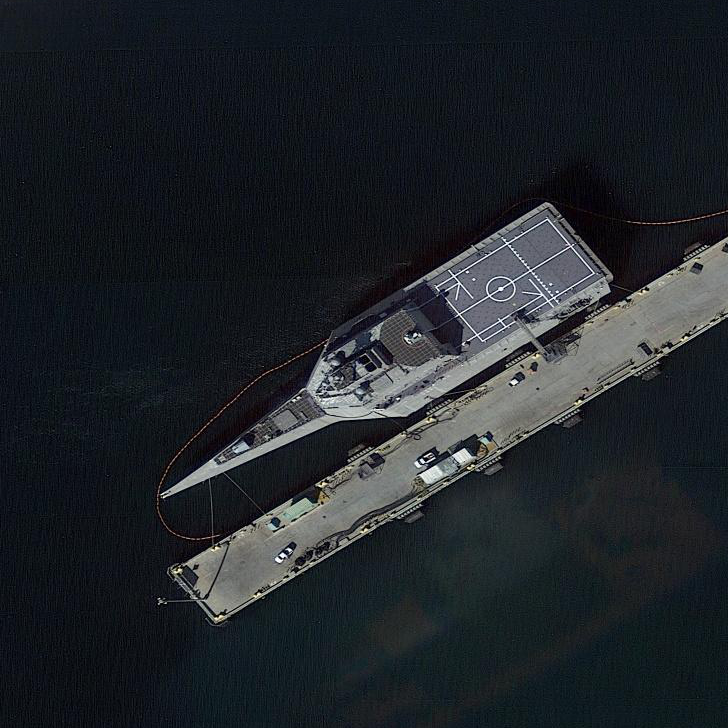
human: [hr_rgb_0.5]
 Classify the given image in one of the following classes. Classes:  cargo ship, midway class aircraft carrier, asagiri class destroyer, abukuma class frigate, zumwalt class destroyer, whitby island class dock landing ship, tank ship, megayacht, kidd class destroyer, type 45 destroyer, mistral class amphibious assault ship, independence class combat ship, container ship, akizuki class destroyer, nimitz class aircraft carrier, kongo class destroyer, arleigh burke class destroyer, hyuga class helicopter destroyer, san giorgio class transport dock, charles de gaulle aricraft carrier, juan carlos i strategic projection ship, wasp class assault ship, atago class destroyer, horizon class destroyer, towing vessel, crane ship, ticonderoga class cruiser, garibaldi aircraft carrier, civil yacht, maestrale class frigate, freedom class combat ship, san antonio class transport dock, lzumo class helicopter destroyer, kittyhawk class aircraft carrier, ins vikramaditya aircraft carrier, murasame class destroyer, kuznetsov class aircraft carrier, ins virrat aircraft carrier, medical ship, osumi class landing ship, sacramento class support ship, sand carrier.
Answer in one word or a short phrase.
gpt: Independence class combat ship